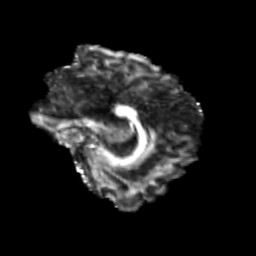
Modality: FA
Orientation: sagittal
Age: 27
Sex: female
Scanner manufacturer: siemens
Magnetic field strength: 3 T
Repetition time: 3.5 s
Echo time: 0.113 s